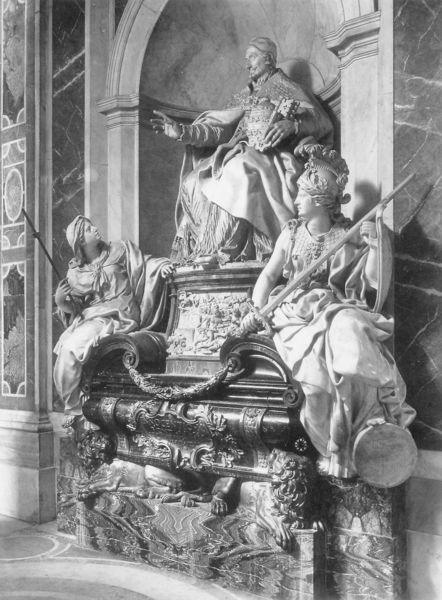
Titel: Grabmal für Innozenz XI.
Künstler: Pierre-Etienne Monnot
Standort: Rom, S. Pietro (EU - I - Latium)
Schlagwörter: feder, gruppe, mann, umhang, frauen, sitzen, marmor, stein, kirche, mantel, girlande, skulptur, figuren, chair, church, hands, hat, king, lanze, men, ornate, people, pope, robes, soldier, sword, throne, white, women, black, face, figures, gray, grey, seat, sitting, three, woman, plastik, foto, nische, schwert, helm, herrscher, kardinal, hand, wood, silver, grab, angels, man, mythology, stone, wächter, armor, helmet, speer, allegory, wachen, verzierungen, cross, photo, sculpture, statue, zepter, grabmal, marble, urn, renaissance, jesus, sarkophag, statues, religion, finger, god, goddess, godess, pointing, humans, christian, zeus, relief, segnend, altar, carving, christianity, gesture, pedestal, faith, lion, scythe, photograph, weapon, wand, key, stzend, catholic, spear, tomb, alcove, weapons, facing, gesutre, michelangelo, javelin, shild, habd, granite, sord, lin, swor, funeral monument, helet